Question: There is similar questions on SO such as <URL> use.
I have started a new Setup project ('InstallAllUsers'=false) and have specified the'Application Folder' to be [LocalAppDataFolder][ProductName]
which at install time points to
C:\Users\nonadmin\AppData\Local\Setup1\
When running the installer on Windows 7 as a non-admin I get this:
From my perspective it appears all the MSI does is copy the one text file to C:\Users\nonadmin\AppData\Local\Setup1\,
The error message says something about 'unknown publisher' - does this occur for any msi/exe that simply runs? (even if it does nothing)
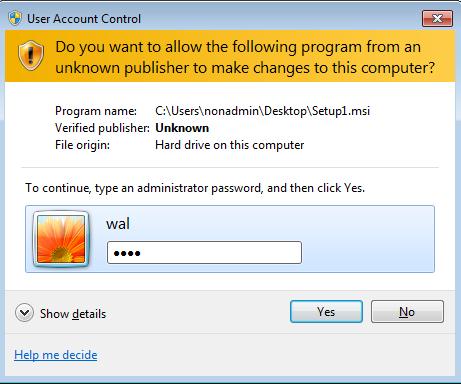
Answer: To avoid a consent prompt, you need to mark the package as "UAC compliant." (See "Guidelines for Packages" in the MSI SDK.) It looks like Visual Studio deployment projects don't support that bit so you'd have to modify the package in a post-build script (or use a different tool, like <URL>.
Any package or executable that isn't Authenticode signed shows up as "Unknown publisher."